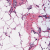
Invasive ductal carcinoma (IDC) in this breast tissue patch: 0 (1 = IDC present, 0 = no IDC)